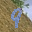
Label: 9